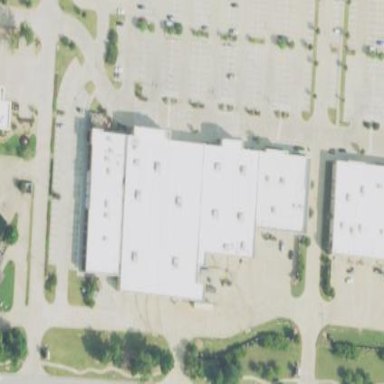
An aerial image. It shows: Retail building.